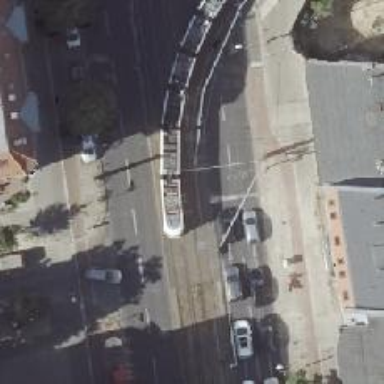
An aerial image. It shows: Tram railway with electrified contact lines.